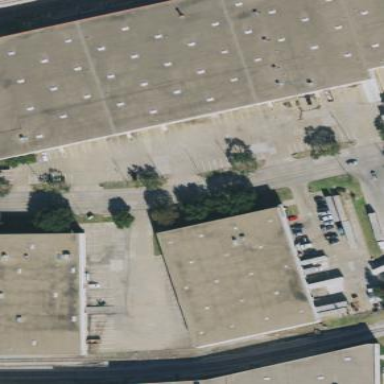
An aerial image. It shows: Warehouse.